Field crop: tomato
Growth stage: 1
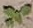
Species: solanum